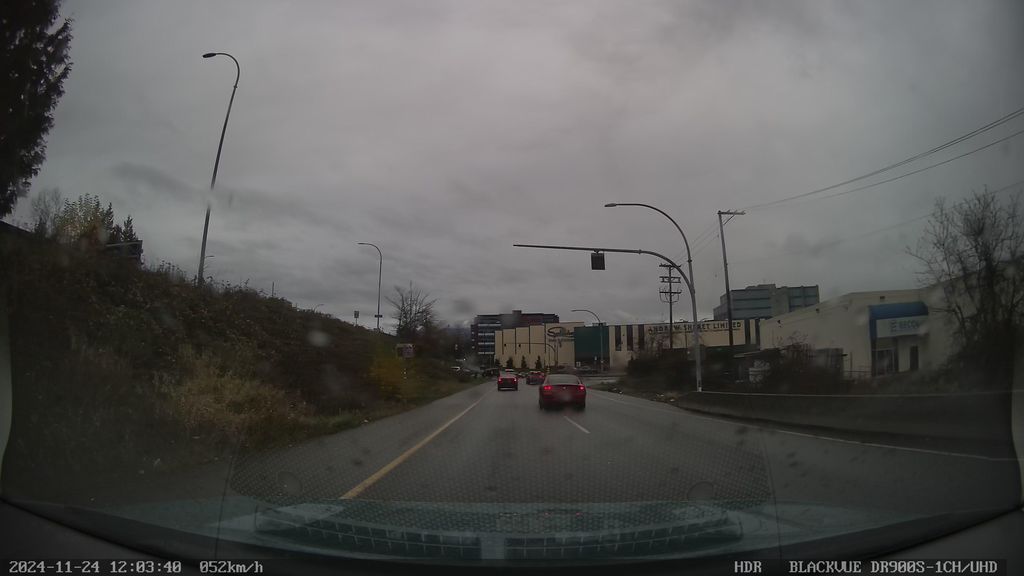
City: vancouver